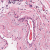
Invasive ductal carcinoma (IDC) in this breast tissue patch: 0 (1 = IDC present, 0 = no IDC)